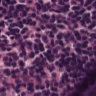
Metastatic tissue present: no